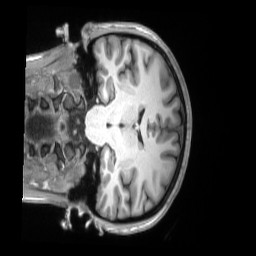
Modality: T1w
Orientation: coronal
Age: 23
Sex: female
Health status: ill
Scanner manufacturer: siemens
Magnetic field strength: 3 T
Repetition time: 2.2 s
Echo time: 0.00157 s